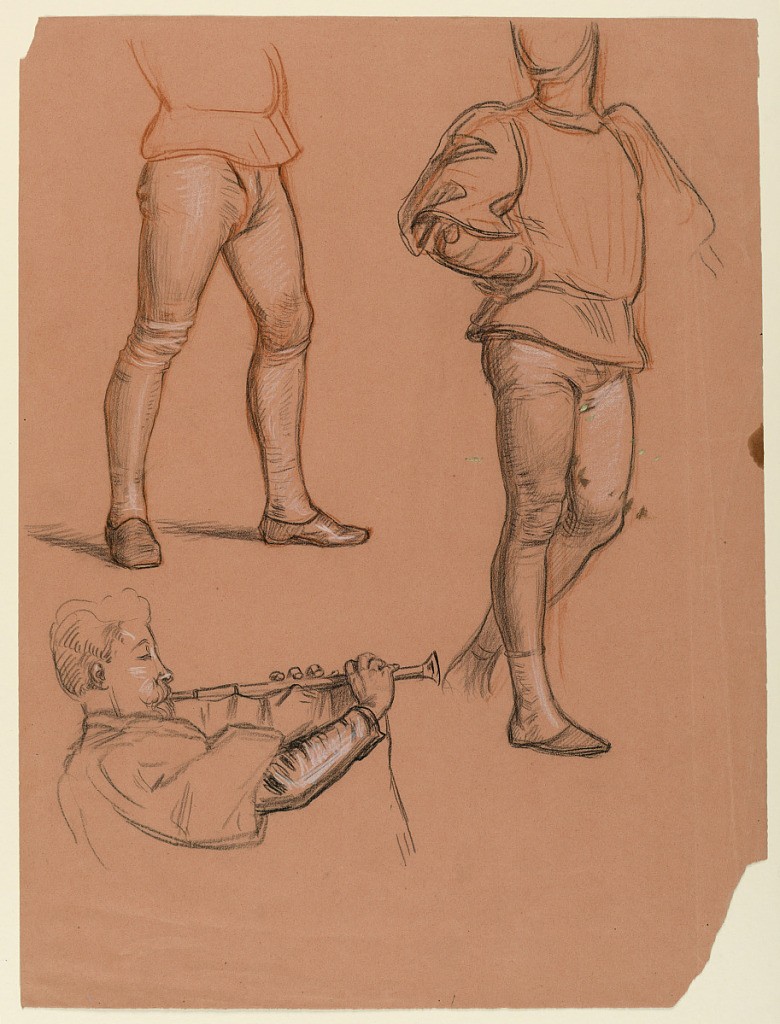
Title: Study for "Wedding Procession"
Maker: Elihu Vedder, American, 1836 – 1923
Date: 1872–1875
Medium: Pastel crayon on paper
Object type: Drawing
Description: Sketches of male figures, emphasizing the legs. Below, left: bust-length study of a man blowing a trumpet, facing right in profile.